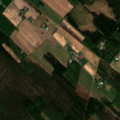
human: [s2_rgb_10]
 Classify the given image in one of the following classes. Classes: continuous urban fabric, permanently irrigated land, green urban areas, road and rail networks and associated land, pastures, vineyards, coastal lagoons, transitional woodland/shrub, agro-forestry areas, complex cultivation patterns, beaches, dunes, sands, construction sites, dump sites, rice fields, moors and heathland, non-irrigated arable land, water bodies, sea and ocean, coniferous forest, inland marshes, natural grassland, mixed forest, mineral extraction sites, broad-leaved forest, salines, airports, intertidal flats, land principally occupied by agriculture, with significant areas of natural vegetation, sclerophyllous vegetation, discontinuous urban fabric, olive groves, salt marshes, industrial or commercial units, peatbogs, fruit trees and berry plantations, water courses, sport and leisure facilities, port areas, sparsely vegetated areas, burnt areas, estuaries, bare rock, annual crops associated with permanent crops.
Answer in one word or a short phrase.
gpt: non-irrigated arable land, land principally occupied by agriculture, with significant areas of natural vegetation, coniferous forest, mixed forest, peatbogs